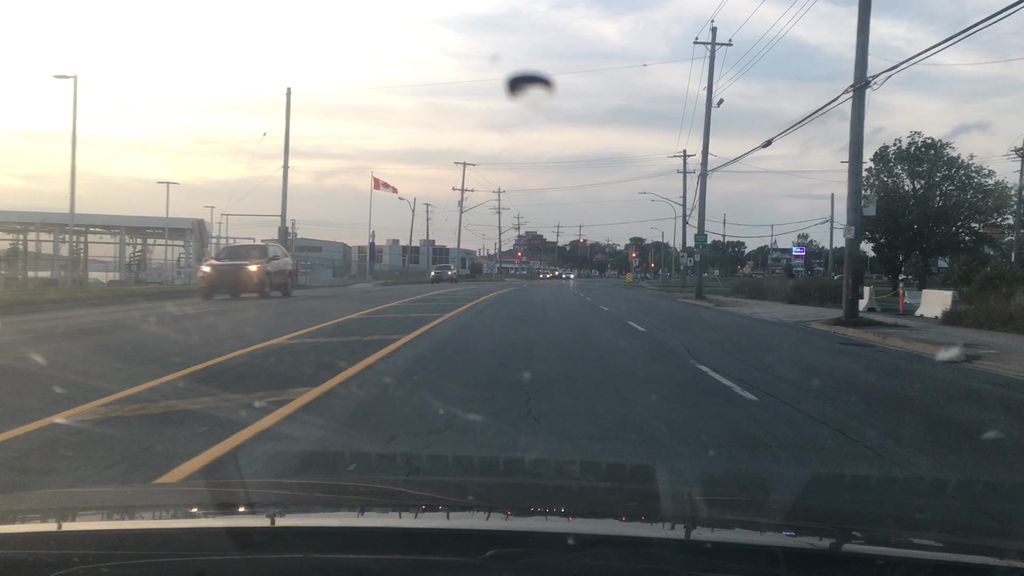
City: halifax